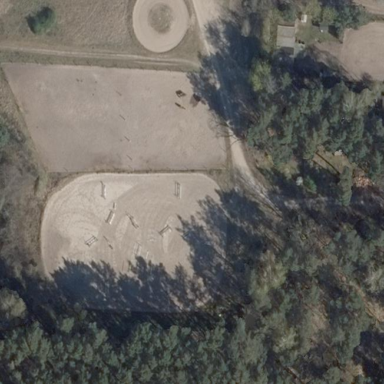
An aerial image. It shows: Equestrian pitch for leisure land activities.